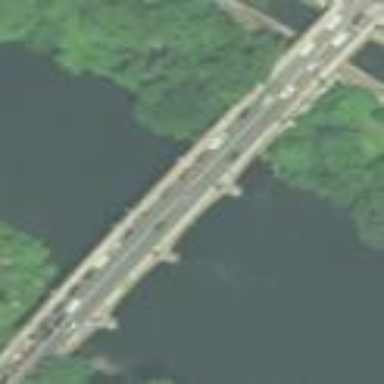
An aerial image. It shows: Man-made bridge.